Question: I'm trying to create a user that can only read from a database. This is the user creation screen on phpMyAdmin. For the first set ('Data'), I figured I only need 'SELECT'. But I'm not sure about the second and third sets ('Structure' and 'Administration'). Some options like 'Event' 'Trigger' 'Execute' are a bit confusing. Do I need those for a read-only user? What exactly do I need to enable/disable?

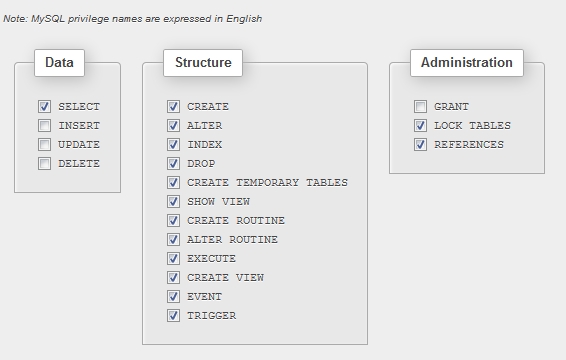
Answer: If the user should only be able to read the database, they should not be granted of the permissions listed under "Structure" or "Administration".